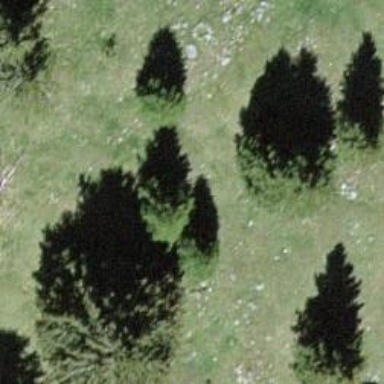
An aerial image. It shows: Needle-leaved tree in its natural environment.